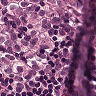
Metastatic tissue present: yes